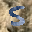
Label: 5